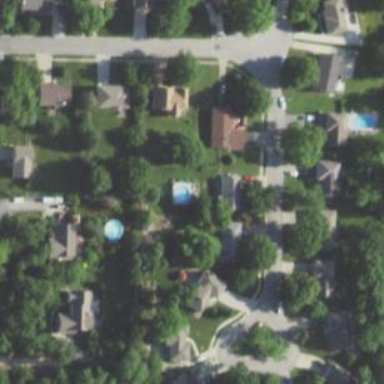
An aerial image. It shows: Single-family residential area.